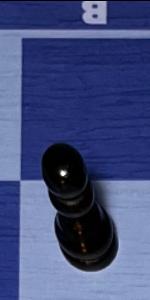
Label: Pawn_Black